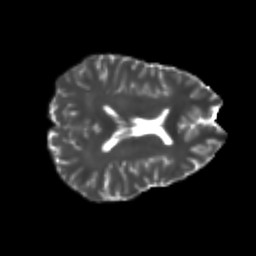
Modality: T2w
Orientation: axial
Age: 22
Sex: female
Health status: healthy
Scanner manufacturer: philips
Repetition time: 7.384 s
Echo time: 0.08599 s